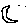
Label: moon